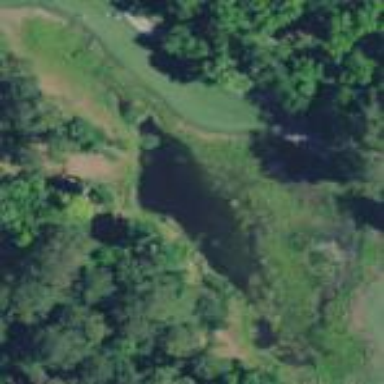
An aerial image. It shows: Water hazard on golf course. The hazard is natural water feature.